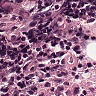
Metastatic tissue present: no